Question: I'm new to HTML and have an input with type=number:
'''
<input type="number" min="1" value="1" id="amount-input" (click)="chooseStanding(standingspot.priceCategory)">
'''
With (click), chooseStanding(standingspot.priceCategory) will be called every time the up or down button is clicked.

But is it possible to have different method calls based on which button was clicked? For example, if the down button was pressed a different method should be called and if the up button was pressed, should be called. I would really appreciate any help! :)
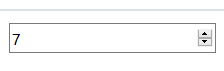
Answer: Similar to Dan's solution, but taking into consideration the exact difference between the previous and the next value.
Also, there is no need to store the previous value in a variable.
'''
const onIncrement = () => console.log('INCREMENT');
const onDecrement = () => console.log('DECREMENT');
const onChange = value => console.log('CHANGE TO: ', value);
const onChangeNumber = event => {
const input = event.target;
const newValue = parseInt(input.value);
const oldValue = parseInt(input.getAttribute('old-value') || input.defaultValue) || 0;
input.setAttribute('old-value', input.value);
if (newValue === oldValue + 1)
onIncrement();
else
if (newValue === oldValue - 1)
onDecrement();
else
onChange(newValue);
}
'''
'''
<input type='number' onchange='onChangeNumber(event)' defaultValue="0"/>
'''